A bearing vibration time series has been folded into this square grayscale image, one row per segment of consecutive samples. Diagnose the bearing from this image, choosing from: normal, inner_race, outer_race, ball.
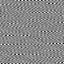
Answer: outer_race